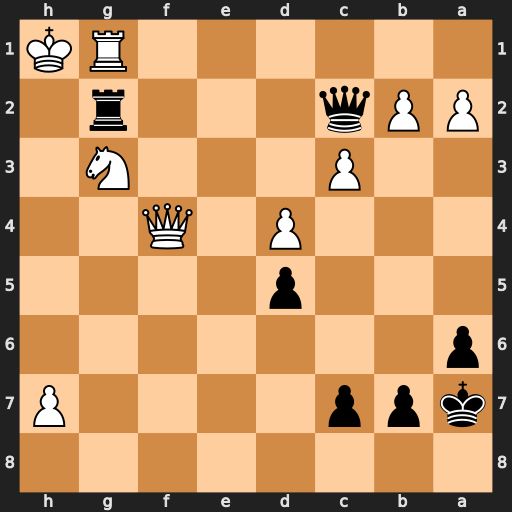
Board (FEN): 8/kpp4P/p7/3p4/3P1Q2/2P3N1/PPq3r1/6RK
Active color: b
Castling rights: -
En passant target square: -
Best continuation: Rh2#